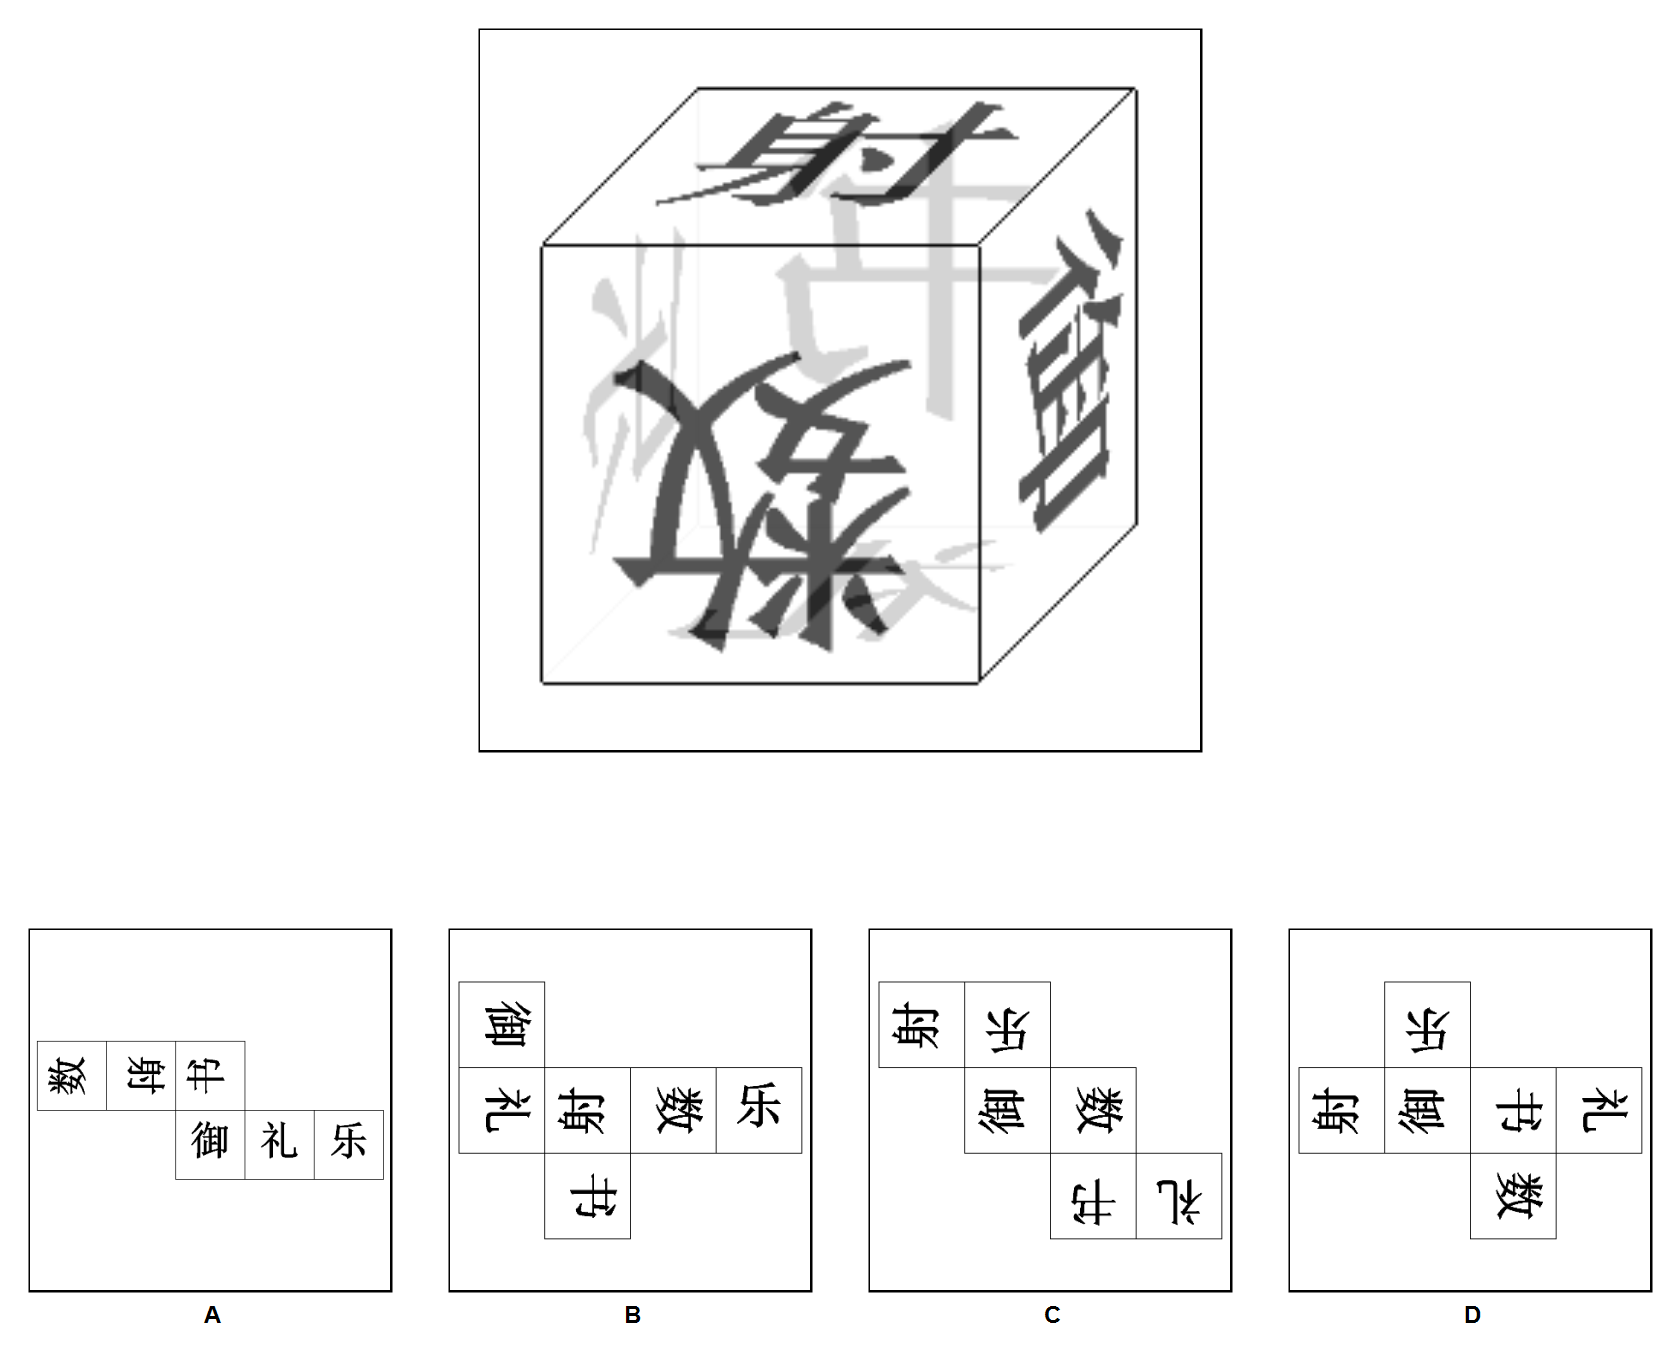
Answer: A